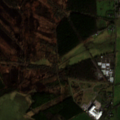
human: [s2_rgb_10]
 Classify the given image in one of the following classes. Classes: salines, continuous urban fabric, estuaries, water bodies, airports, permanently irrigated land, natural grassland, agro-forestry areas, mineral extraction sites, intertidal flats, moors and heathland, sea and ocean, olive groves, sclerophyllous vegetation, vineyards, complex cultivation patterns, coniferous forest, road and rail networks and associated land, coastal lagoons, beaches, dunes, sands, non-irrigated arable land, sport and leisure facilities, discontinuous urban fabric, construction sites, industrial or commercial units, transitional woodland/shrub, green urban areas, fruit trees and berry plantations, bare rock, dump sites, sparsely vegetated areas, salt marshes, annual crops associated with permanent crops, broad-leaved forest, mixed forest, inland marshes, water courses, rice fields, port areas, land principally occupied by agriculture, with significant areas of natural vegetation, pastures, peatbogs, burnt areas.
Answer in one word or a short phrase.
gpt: pastures, mixed forest, transitional woodland/shrub, peatbogs